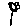
Label: flower